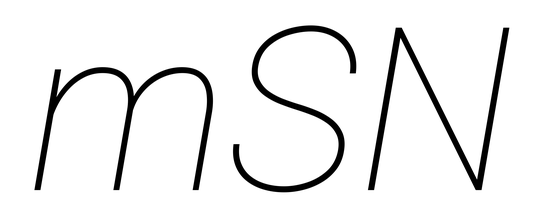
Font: Roboto-Italic_Thin_Italic